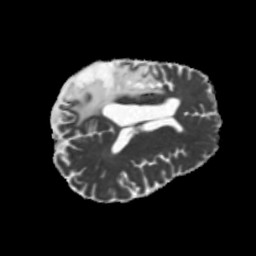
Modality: MD
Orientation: axial
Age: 43
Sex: male
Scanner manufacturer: siemens
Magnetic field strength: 3 T
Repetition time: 5.25 s
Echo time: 0.08 s